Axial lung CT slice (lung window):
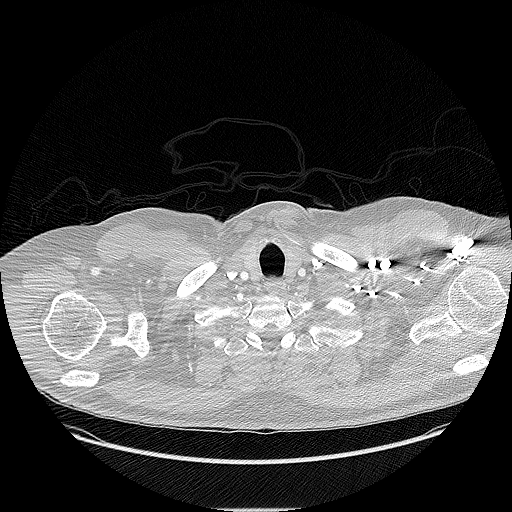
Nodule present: no